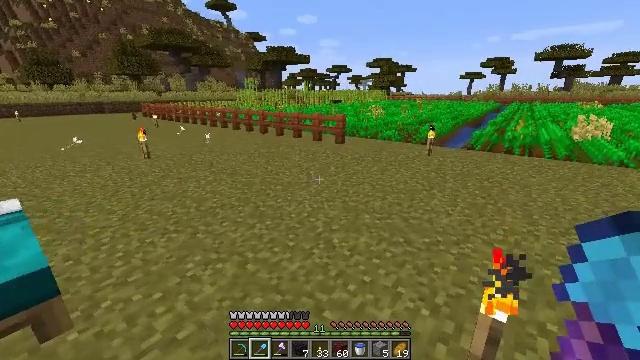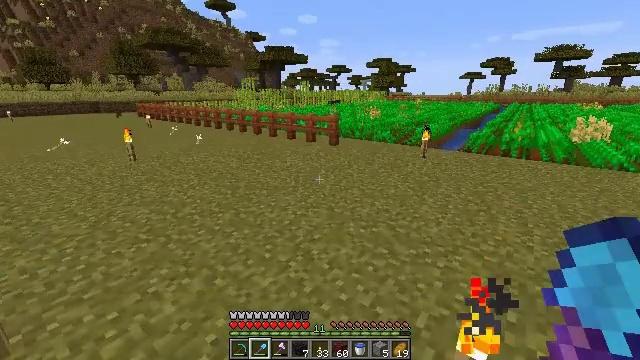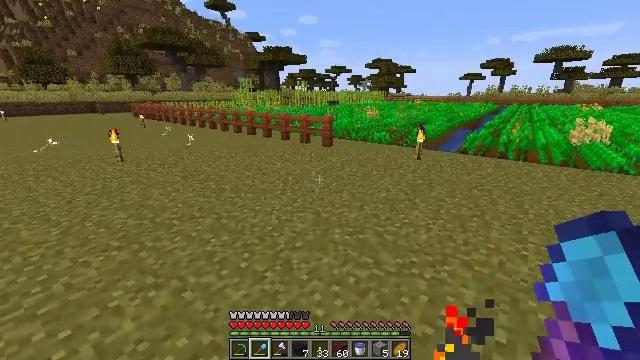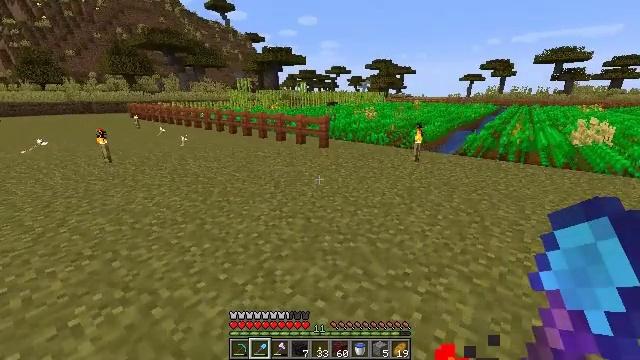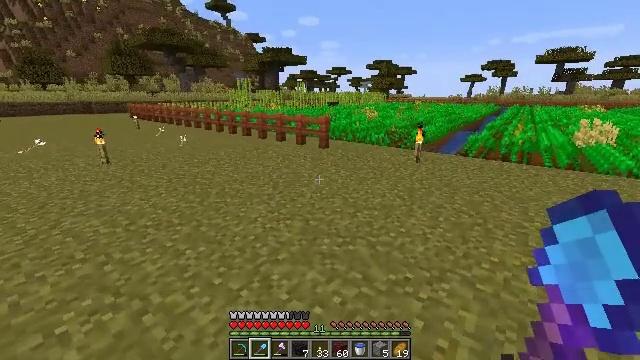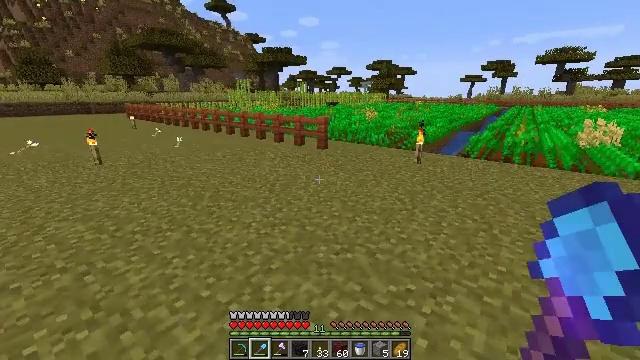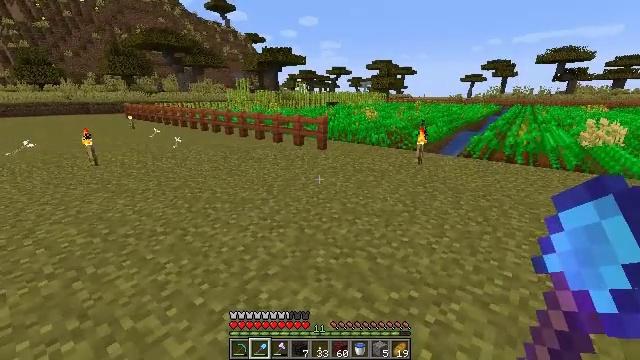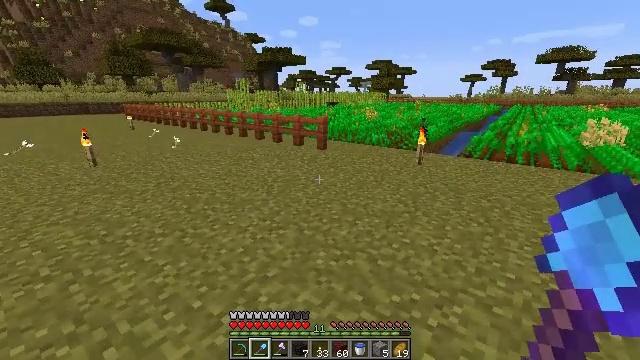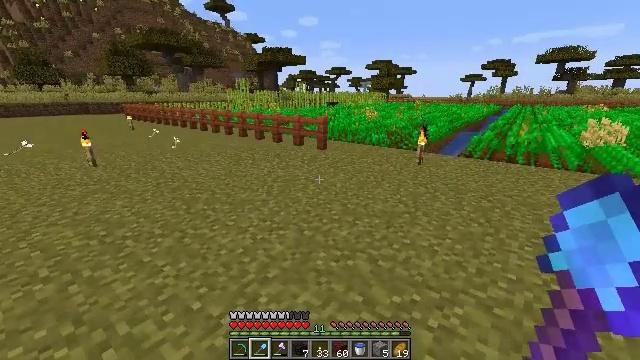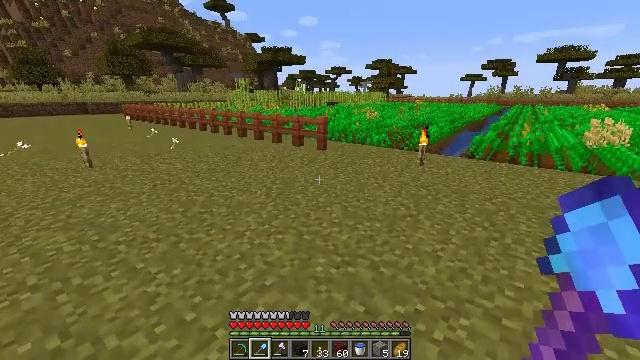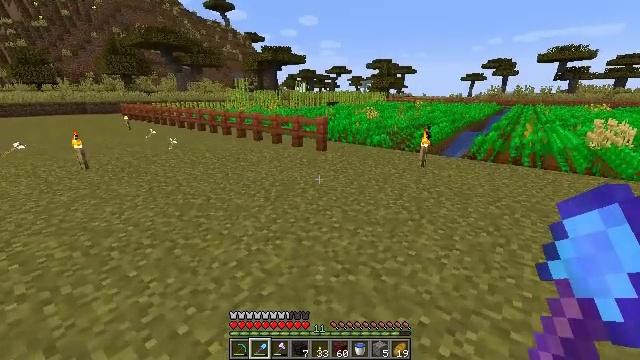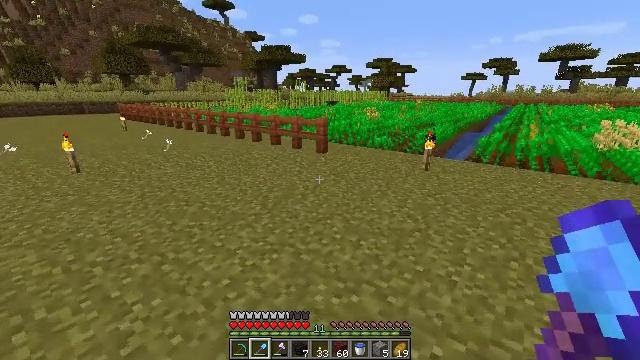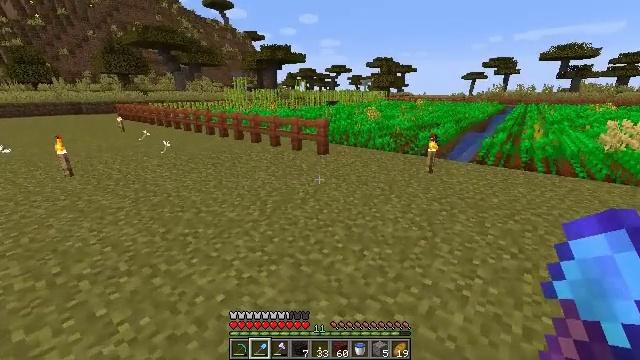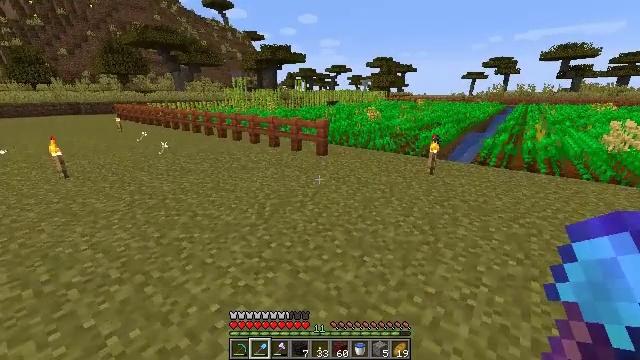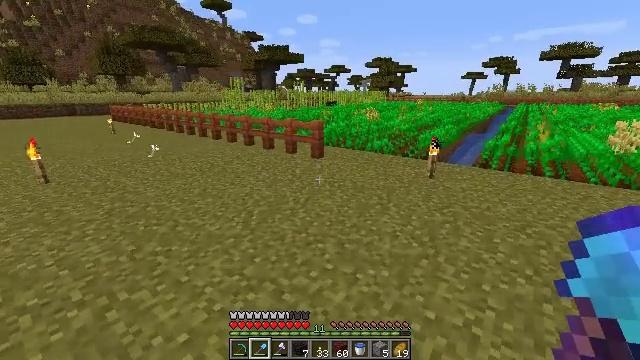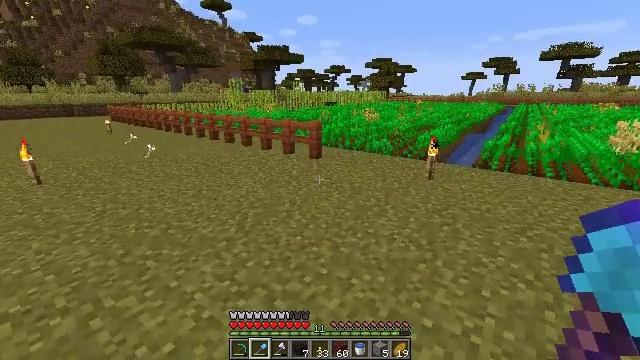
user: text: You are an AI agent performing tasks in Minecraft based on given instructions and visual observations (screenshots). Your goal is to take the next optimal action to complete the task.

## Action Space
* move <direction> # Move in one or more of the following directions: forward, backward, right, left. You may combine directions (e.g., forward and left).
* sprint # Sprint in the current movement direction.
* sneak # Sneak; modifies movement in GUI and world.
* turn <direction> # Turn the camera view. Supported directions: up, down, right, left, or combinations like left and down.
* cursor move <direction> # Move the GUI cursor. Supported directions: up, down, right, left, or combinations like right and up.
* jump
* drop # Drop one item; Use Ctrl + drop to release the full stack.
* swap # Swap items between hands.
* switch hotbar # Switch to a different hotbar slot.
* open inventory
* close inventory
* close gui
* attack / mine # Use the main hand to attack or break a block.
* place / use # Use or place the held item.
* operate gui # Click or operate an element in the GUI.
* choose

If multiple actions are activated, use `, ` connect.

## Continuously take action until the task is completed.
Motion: motion action
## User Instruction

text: Collect sugar cane near water sources.
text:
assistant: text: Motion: move forward and move right
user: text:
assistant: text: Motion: move forward and move right
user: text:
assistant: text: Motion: move forward
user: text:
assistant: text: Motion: move forward
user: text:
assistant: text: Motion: no_op
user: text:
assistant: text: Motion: no_op
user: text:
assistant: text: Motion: no_op
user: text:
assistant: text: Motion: no_op
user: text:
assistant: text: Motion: move forward
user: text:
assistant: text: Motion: move forward
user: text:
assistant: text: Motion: move forward
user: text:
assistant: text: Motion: move forward
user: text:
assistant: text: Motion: move forward and move right
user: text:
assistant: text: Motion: move forward and move right
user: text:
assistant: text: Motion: move forward and move right
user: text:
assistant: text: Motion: move forward and move right, turn right and down
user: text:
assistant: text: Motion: move forward and move right, turn right and down
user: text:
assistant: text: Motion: move forward and move right, turn right
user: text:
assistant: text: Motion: move forward and move right, turn right
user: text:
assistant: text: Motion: move forward and move right, turn right
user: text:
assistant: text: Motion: move forward
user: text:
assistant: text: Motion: move forward
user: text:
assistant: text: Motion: move forward
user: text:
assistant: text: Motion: move forward
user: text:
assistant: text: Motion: move forward
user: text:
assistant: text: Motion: move forward
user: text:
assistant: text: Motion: move forward
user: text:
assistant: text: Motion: move forward
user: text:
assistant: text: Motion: move forward
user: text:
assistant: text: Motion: move forward